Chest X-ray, PA view. Patient: 51 years old, sex F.
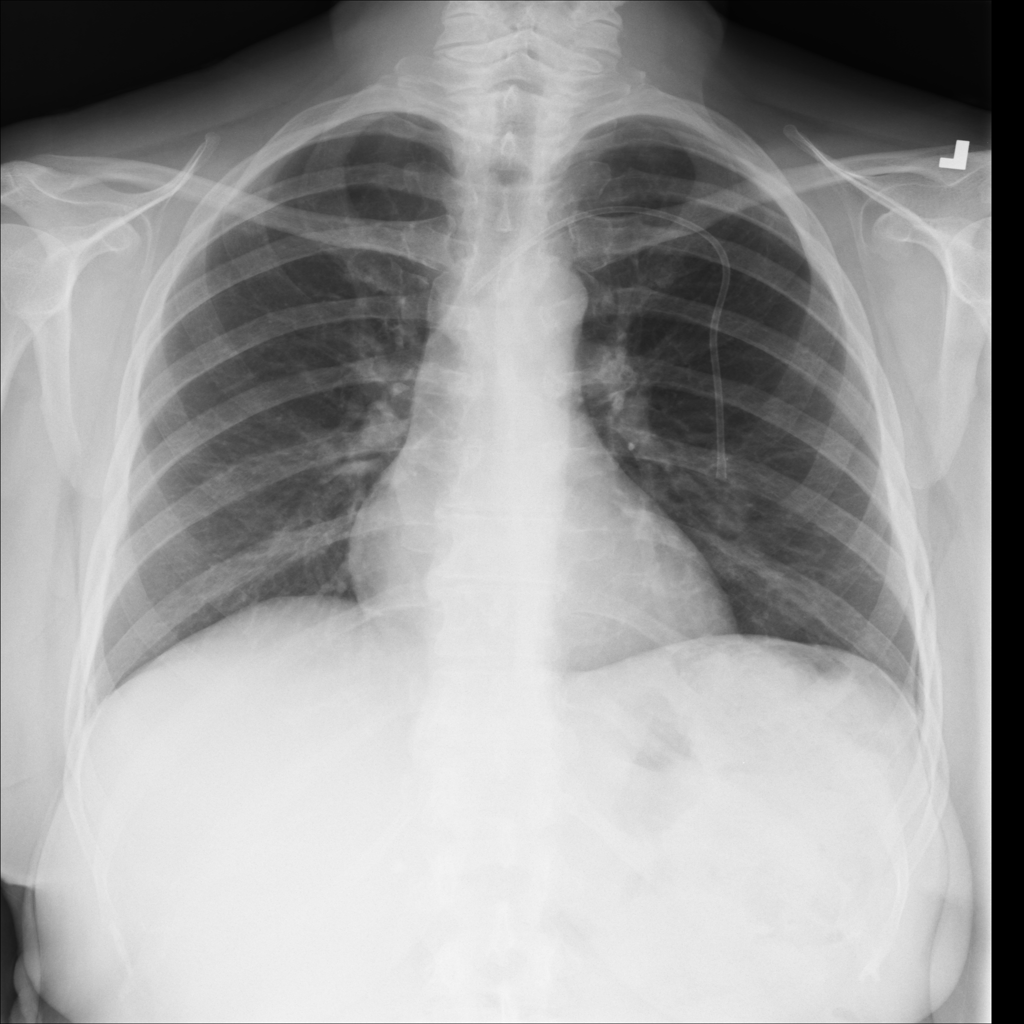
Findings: No Finding